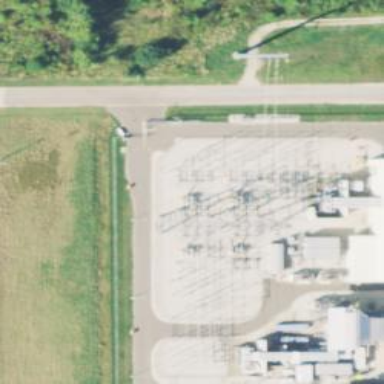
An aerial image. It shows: Switch for power supply.